Question: I'm creating an application that will be used to edit a lot of product specifications in a single window.
I have a bunch of dimensions (in inches) and I want to create a simple template that will show, for each dimension, the value both as a fraction and as a decimal value.
It's basically a TextBlock, and two TextBox.

But I can't figure how to specify the text of the TextBlock (in this case Width).
I would like to be able to specify it in the ContentControl declaration (or something similar).
Here's my DataTemplate :
'''
<Window.Resources>
<DataTemplate x:Key="InchesInputTemplate">
<StackPanel>
<TextBlock Text="{Binding}" /> <!-- How should I define the binding ? -->
<TextBox Text="{Binding RelativeSource={RelativeSource AncestorType=ContentControl}, Path=Content, Converter=InchesToFractionConverter}" />
<TextBox Text="{Binding RelativeSource={RelativeSource AncestorType=ContentControl}, Path=Content}" />
</StackPanel>
</DataTemplate>
</Window.Resources>
'''
and then I use it in a ContentControl :
'''
<ContentControl Content="{Binding Width}"
ContentTemplate="{StaticResource InchesInputTemplate}"
LabelText="Width :" />
'''
And my simplified Product class (it will contain many more dimensions) :
'''
public class Product
{
private string _productCode;
public string ProductCode
{
get { return _productCode; }
set { _productCode = value; }
}
private float _width;
public float Width
{
get { return _width; }
set { _width = value; }
}
}
'''
What would be the best way to specify the text of the Label for each of my dimensions (LabelText property in my example) ?
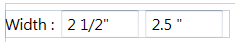
Answer: You could use the 'Tag' property
'''
<DataTemplate x:Key="InchesInputTemplate">
<StackPanel>
<TextBlock Text="{Binding RelativeSource={RelativeSource FindAncestor, AncestorType={x:Type ContentControl}}, Path=Tag}" />
<!-- How should I define the binding ? -->
<TextBox Text="{Binding Inches, Converter=InchesToFractionConverter}" />
<TextBox Text="{Binding Inches}" />
</StackPanel>
</DataTemplate>
'''
and
'''
<ContentControl Content="{Binding Width}"
ContentTemplate="{StaticResource InchesInputTemplate}"
Tag="Width :" />
'''
If you do not want to use the 'Tag' property, you could use an <URL>:
'''
public class MyLabelPropertyClass {
public static readonly DependencyProperty MyLabelTextProperty =
DependencyProperty.RegisterAttached(
"MyLabelText",
typeof(string),
typeof(MyLabelPropertyClass),
new FrameworkPropertyMetadata(
string.Empty, FrameworkPropertyMetadataOptions.Inherits));
public static void SetMyLabelText(UIElement element, string value) {
element.SetValue(MyLabelTextProperty, value);
}
public static string GetMyLabelText(UIElement element) {
return (string)element.GetValue(MyLabelTextProperty);
}
}
'''
and
'''
<DataTemplate x:Key="InchesInputTemplate">
<StackPanel>
<TextBlock Text="{Binding Path=(local:MyLabelPropertyClass.MyLabelText), RelativeSource={RelativeSource Self}}" />
...
</DataTemplate>
...
<ContentControl Content="{Binding Width}"
ContentTemplate="{StaticResource InchesInputTemplate}"
local:MyLabelPropertyClass.MyLabelText="Width :" />
'''
If you want to subclass 'ContentControl' with a normal <URL>:
'''
public class MyCustomContentControl : ContentControl {
public static readonly DependencyProperty MyLabelTextProperty =
DependencyProperty.Register(
"MyLabelText",
typeof(string),
typeof(MyCustomContentControl),
new FrameworkPropertyMetadata(string.Empty));
public string MyLabelText {
get {
return (string)GetValue(MyLabelTextProperty);
}
set {
SetValue(MyLabelTextProperty, value);
}
}
}
'''
and
'''
<DataTemplate x:Key="InchesInputTemplate">
<StackPanel>
<TextBlock Text="{Binding Path=MyLabelText, RelativeSource={RelativeSource FindAncestor, AncestorType={x:Type local:MyCustomContentControl}}}" />
...
</DataTemplate>
...
<local:MyCustomContentControl ContentTemplate="{StaticResource InchesInputTemplate}"
MyLabelText="Width :" />
'''